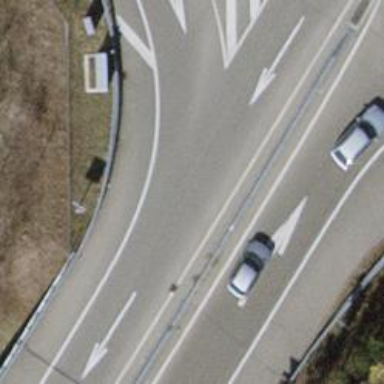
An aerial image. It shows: Asphalt motorway link.